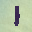
Label: 1